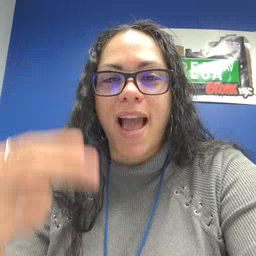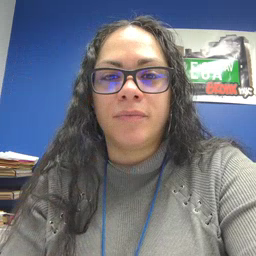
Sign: high